Question: I am using a transparent image with a for a user to insert / take their own image. For some reason, while using the 'UIImagePickerControllerEditedImage' and cropping the user-taken photo, the image does not save as it was edited; see photo for example.
My issue is that the image does not save exactly how the photo was edited. (i.e: cropped / resized).
## Setting up the UIImagePicker
'''
-(void)choosePhotoDialog:(id)sender
{
OverlayView * overlay = [[OverlayView alloc] initWithFrame:CGRectMake(0, 0, SCREEN_WIDTH_IPHONE, SCREEN_HEIGTH_IPHONE) andPhoto:[dict objectForKey:@"imageUrl"]];
[overlay setUserInteractionEnabled: NO];
UIImagePickerController * picker = [[UIImagePickerController alloc] init];
[picker setSourceType: UIImagePickerControllerSourceTypeCamera];
[picker setDelegate: self];
[picker setAllowsImageEditing: YES];
[picker setShowsCameraControls: YES];
[picker setNavigationBarHidden: YES];
[picker setWantsFullScreenLayout: YES];
[picker setCameraOverlayView: overlay];
[self presentModalViewController:picker animated:YES];
[picker release];
}
'''
## After the image is edited:
'''
- (void)imagePickerController:(UIImagePickerController *)picker didFinishPickingMediaWithInfo:(NSDictionary *)info
{
SDWebImageManager * manager = [SDWebImageManager sharedManager];
UIImage * cachedImage = [manager imageWithURL: [NSURL URLWithString: @"http://www.someurl.com/test.png"]];
UIImage * userOriginal = [info valueForKey:UIImagePickerControllerEditedImage];
/* combining the overlay and the user-photo */
UIGraphicsBeginImageContext( CGSizeMake(640,960) );
/* for some reason I have to push the user-photo
down 60 pixels for it to show correctly as it
was edited.
*/
[userOriginal drawAtPoint:CGPointMake(0,60)];
[cachedImage drawAtPoint:CGPointMake(0,0)];
UIImage * draft = UIGraphicsGetImageFromCurrentImageContext();
UIGraphicsEndImageContext();
UIImageWriteToSavedPhotosAlbum( draft, self, @selector(image:didFinishSavingWithError:contextInfo:), nil );
}
'''
As well, there are spaces from the editing "crop" portion as demonstrated in the following:

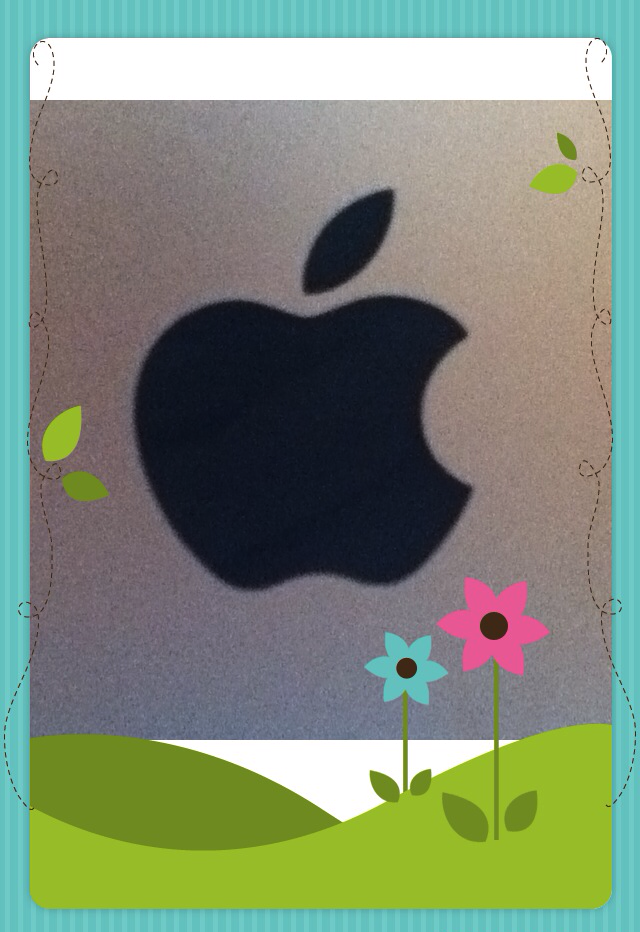
Answer: I believe this is because the edited photo does not include the parts obscured by the semi-transparent framing overlay that is shown as part of the standard iOS image editor. (The 60px you've found you must offset by is the 60px of the top half of this overlay.)
You can extract and expand the 'UIImagePickerControllerCropRect' key from the 'info' dictionary and do the edit again yourself on the 'UIImagePickerControllerOriginalImage' in order to get the resultant image you desire.